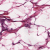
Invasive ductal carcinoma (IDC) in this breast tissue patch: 1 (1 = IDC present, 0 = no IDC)